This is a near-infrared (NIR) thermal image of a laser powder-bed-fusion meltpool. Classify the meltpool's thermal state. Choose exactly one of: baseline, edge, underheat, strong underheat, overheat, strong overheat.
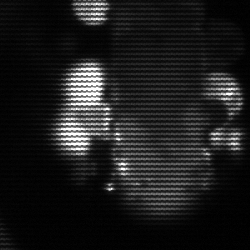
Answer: strong underheat